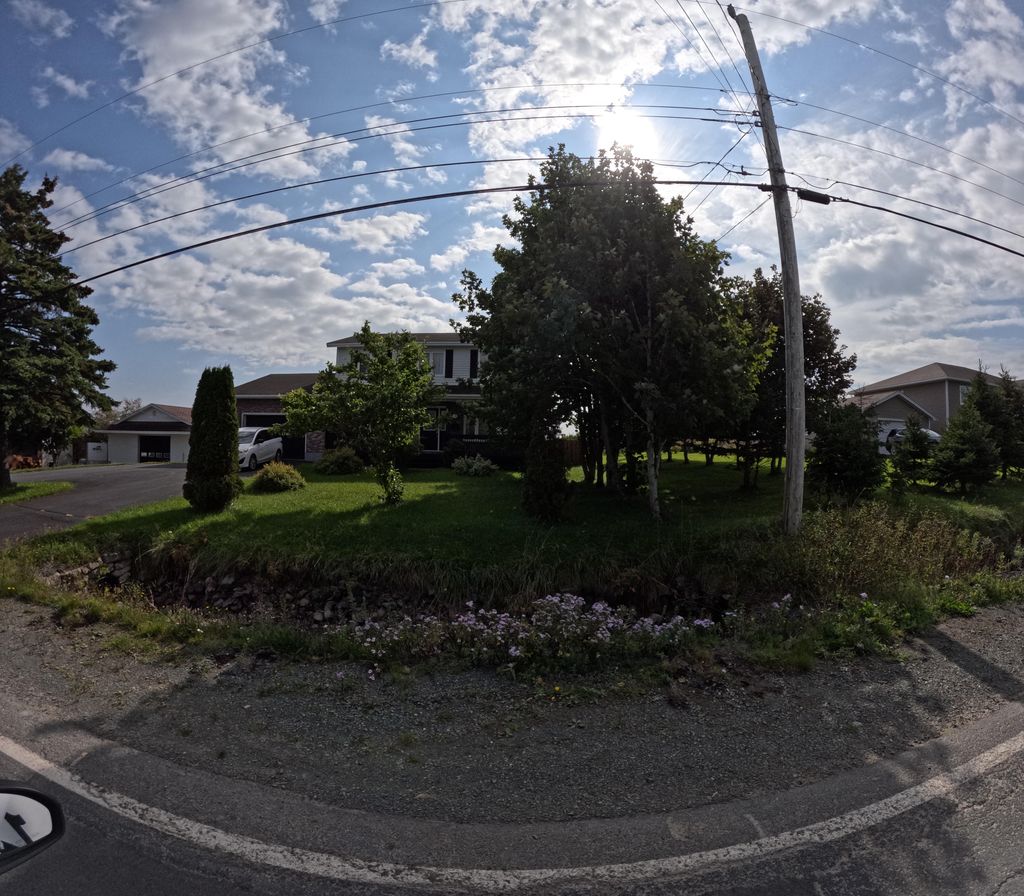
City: st_johns